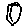
Label: hexagon